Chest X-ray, PA view. Patient: 52 years old, sex M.
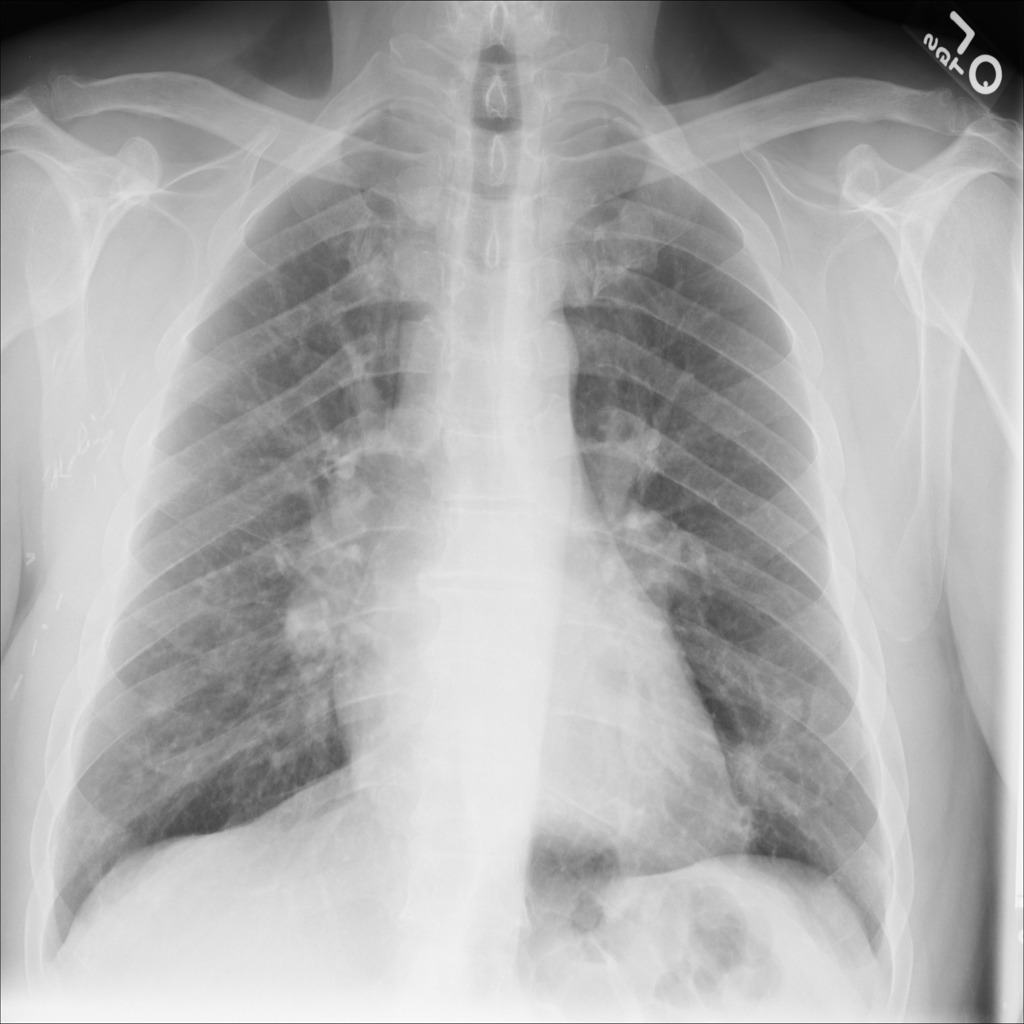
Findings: Nodule